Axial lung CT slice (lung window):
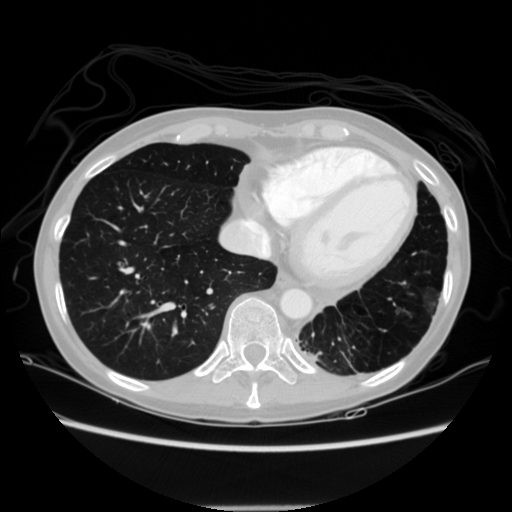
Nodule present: no